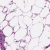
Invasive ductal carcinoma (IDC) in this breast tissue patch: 0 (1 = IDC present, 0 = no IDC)